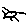
Label: sun